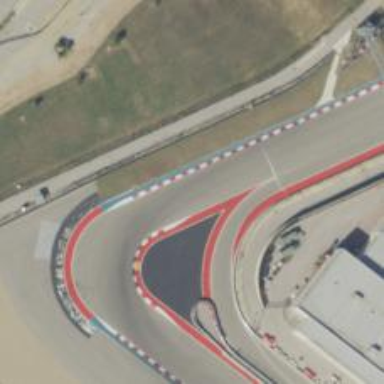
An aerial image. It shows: Motor sport raceway with asphalt surface.